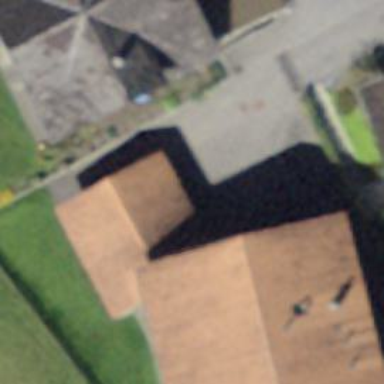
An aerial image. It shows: Garage.